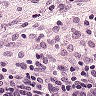
Metastatic tissue present: no